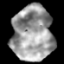
Tissue: lung
Cell type: T cells
Senescence score: 0.5534
Nuclear area (px): 2213
Mean DAPI intensity: 155.524